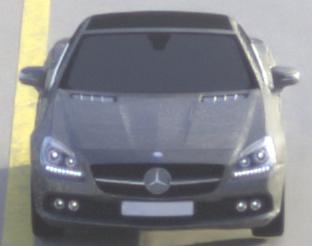
Make: Mercedes-Benz
Model: SLK 200
Detailed model: SLK-Class (172)
Model produced from: 2011/03
Model produced until: 2015/04
Doors: 2
Color: gray
Road condition: dry road
Daytime: morning or afternoon
Contrast: medium contrast